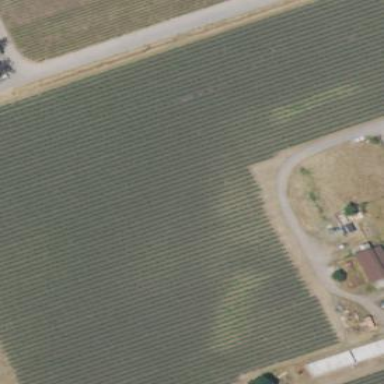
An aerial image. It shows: Vineyard where grapes are grown.